Interaction volume radius: 5 \u00c5
Interaction volume height: 10 \u00c5
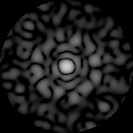
Disorder parameter: 0.8952